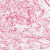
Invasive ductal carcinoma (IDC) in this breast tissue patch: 0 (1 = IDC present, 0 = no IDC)